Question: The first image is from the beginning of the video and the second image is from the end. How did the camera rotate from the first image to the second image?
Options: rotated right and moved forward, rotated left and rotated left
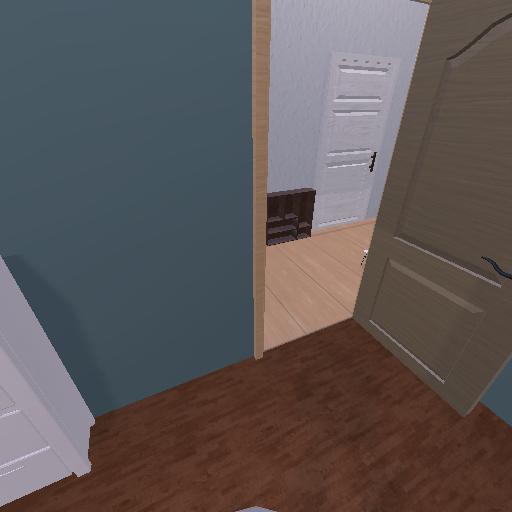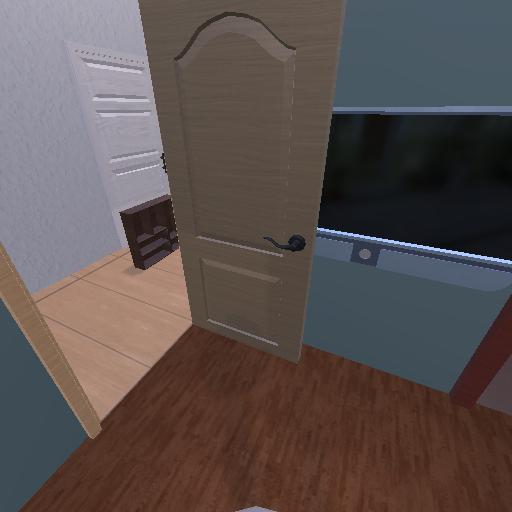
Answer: rotated right and moved forward